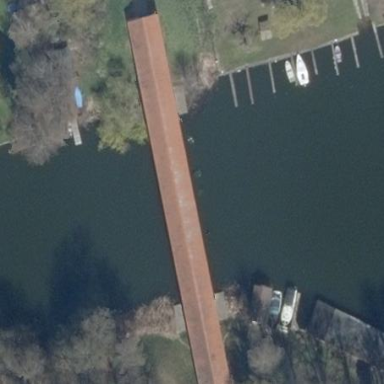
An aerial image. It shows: Historic covered bridge with gabled roof made of roof tiles. The man-made bridge has truss structure.